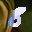
Label: 8